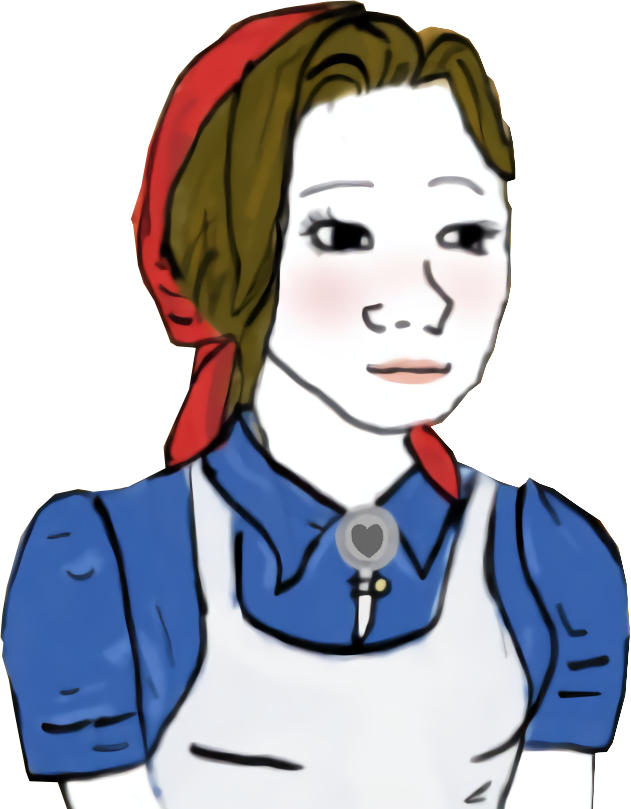
Label: 5_Trad_Wife